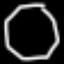
Label: octagon